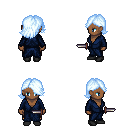
a pixel art fantasy rpg character, female body template, human, dark skin, blue robe, gold greaves, white cyan swoop hairstyle, black shoes, dagger, four views (front, back, left, right), 2x2 character sprite sheet, small pixel art, hard edges, no anti-aliasing